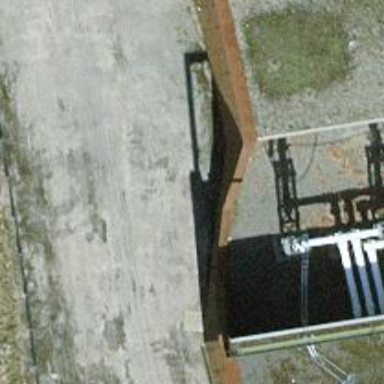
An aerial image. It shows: Insulator used in power systems.